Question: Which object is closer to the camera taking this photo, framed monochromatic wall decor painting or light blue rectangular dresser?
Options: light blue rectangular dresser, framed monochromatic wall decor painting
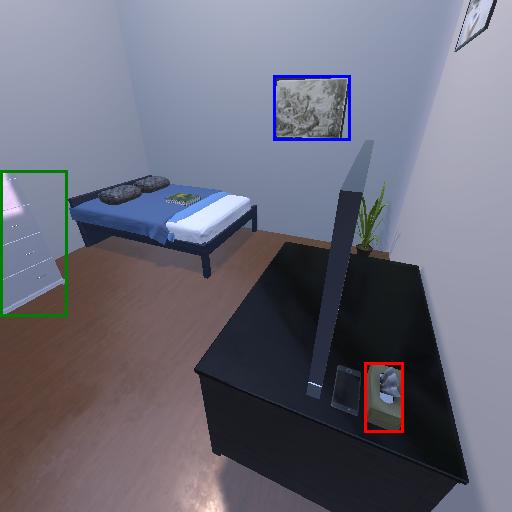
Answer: light blue rectangular dresser